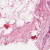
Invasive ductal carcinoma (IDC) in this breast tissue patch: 0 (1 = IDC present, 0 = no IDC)